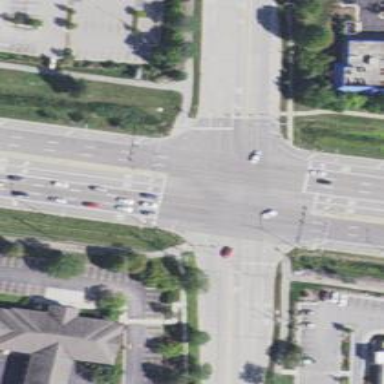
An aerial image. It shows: Crossing on footway.